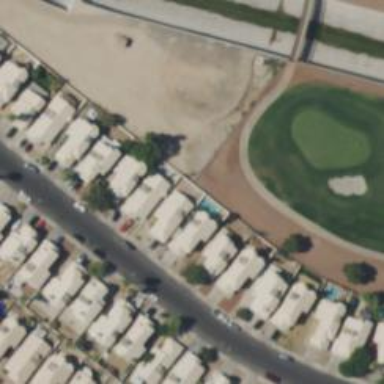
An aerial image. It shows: Path for golf carts.